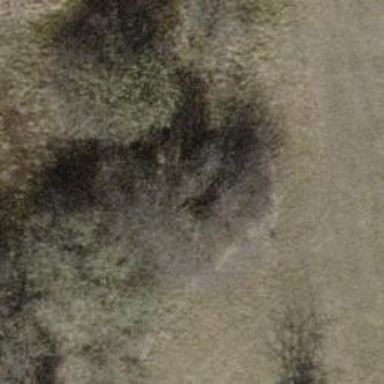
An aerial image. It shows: Shrub in its natural environment.